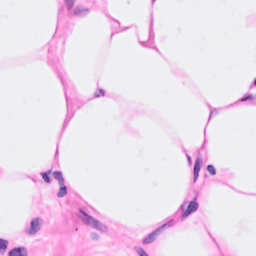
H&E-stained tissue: Breast